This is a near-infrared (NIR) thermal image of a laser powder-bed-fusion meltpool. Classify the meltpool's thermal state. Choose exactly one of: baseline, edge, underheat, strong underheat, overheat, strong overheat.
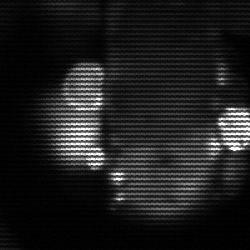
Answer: strong underheat